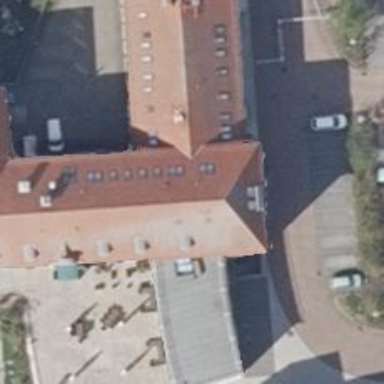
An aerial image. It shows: Hotel.